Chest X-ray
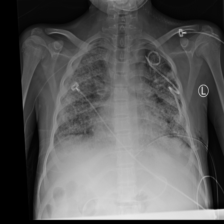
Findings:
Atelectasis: negative
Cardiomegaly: negative
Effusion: negative
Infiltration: negative
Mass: negative
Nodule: negative
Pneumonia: negative
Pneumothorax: negative
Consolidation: negative
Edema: negative
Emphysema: negative
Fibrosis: negative
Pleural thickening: negative
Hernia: negative